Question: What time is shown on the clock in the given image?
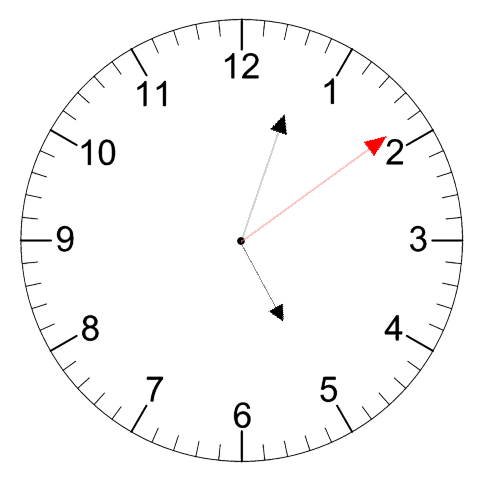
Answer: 05:03:09